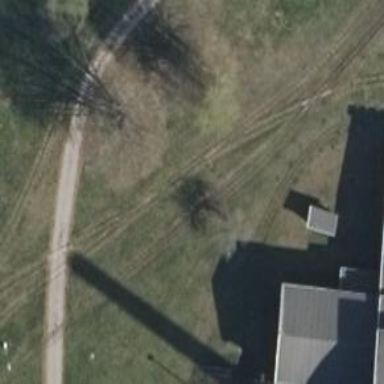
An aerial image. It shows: Preserved narrow-gauge railway.